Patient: sex F, age 58
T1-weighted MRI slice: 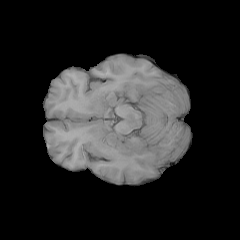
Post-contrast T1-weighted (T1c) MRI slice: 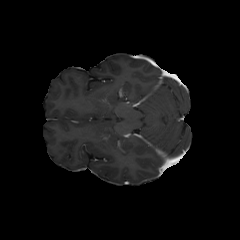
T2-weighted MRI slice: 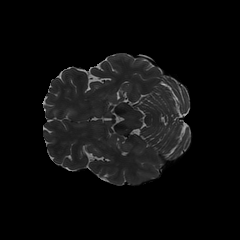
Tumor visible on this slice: no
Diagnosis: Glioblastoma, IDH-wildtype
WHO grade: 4